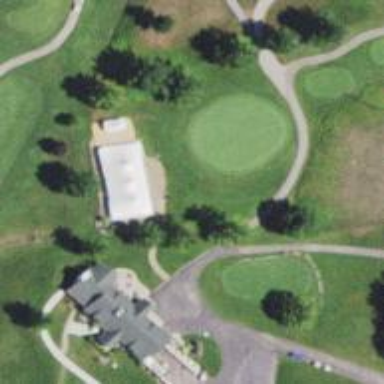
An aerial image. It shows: Path for both road and golf.